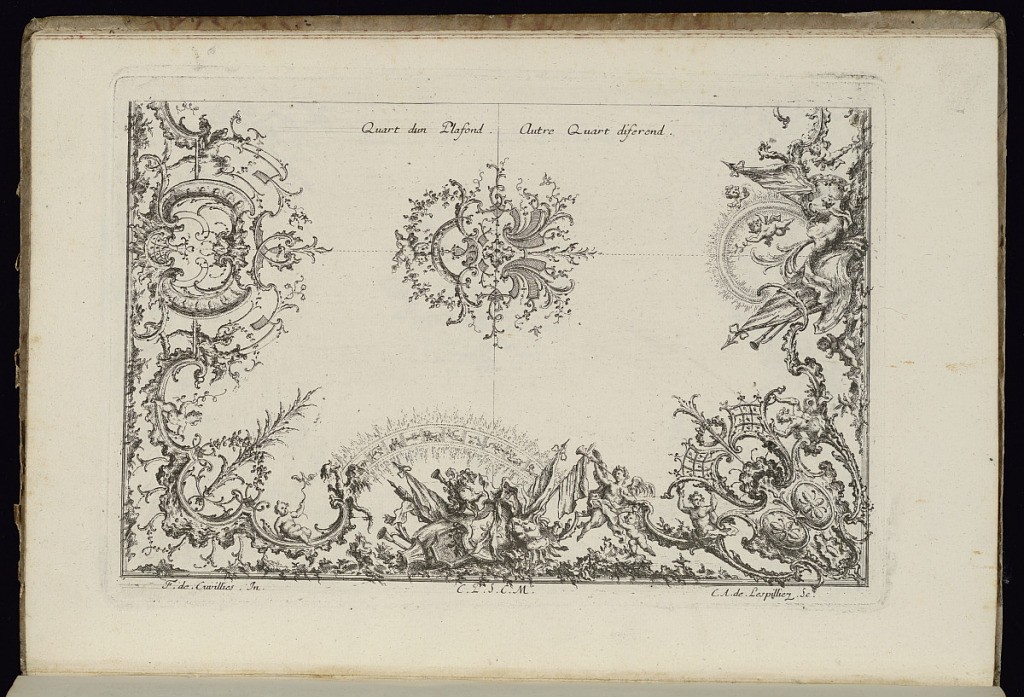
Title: Two Quarters of a Ceiling
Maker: François de Cuvilliés the Elder, Belgian, 1695 - 1768
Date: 1740–68
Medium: Etching and engraving on paper
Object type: Bound print
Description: Design for two quarters of a rocaille ceiling with alternate suggestions divided by a central rosette.